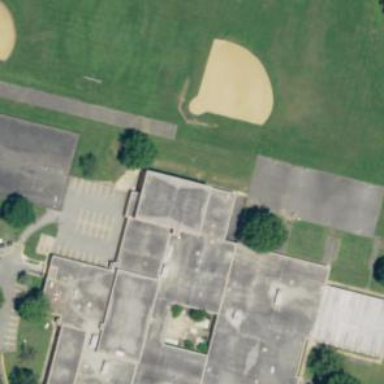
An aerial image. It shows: School.